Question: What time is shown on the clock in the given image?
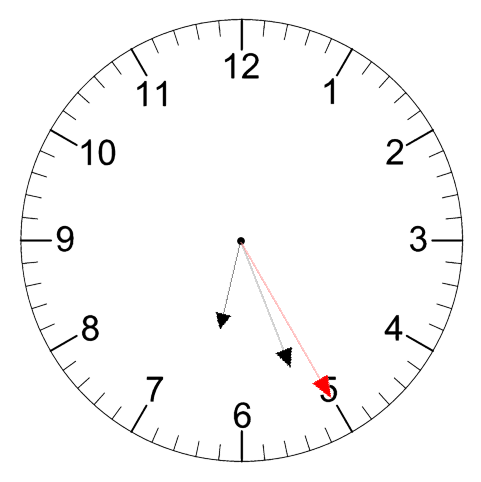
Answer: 06:26:25